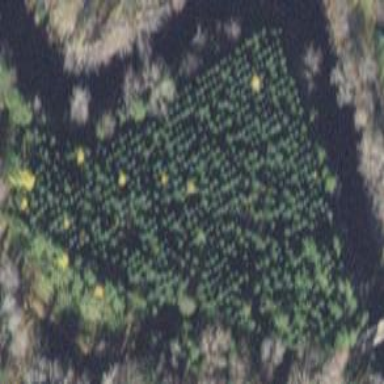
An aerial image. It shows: Orchard with pineapple plants.